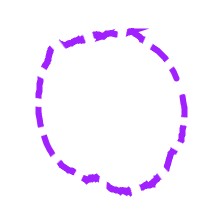
Shape: circle